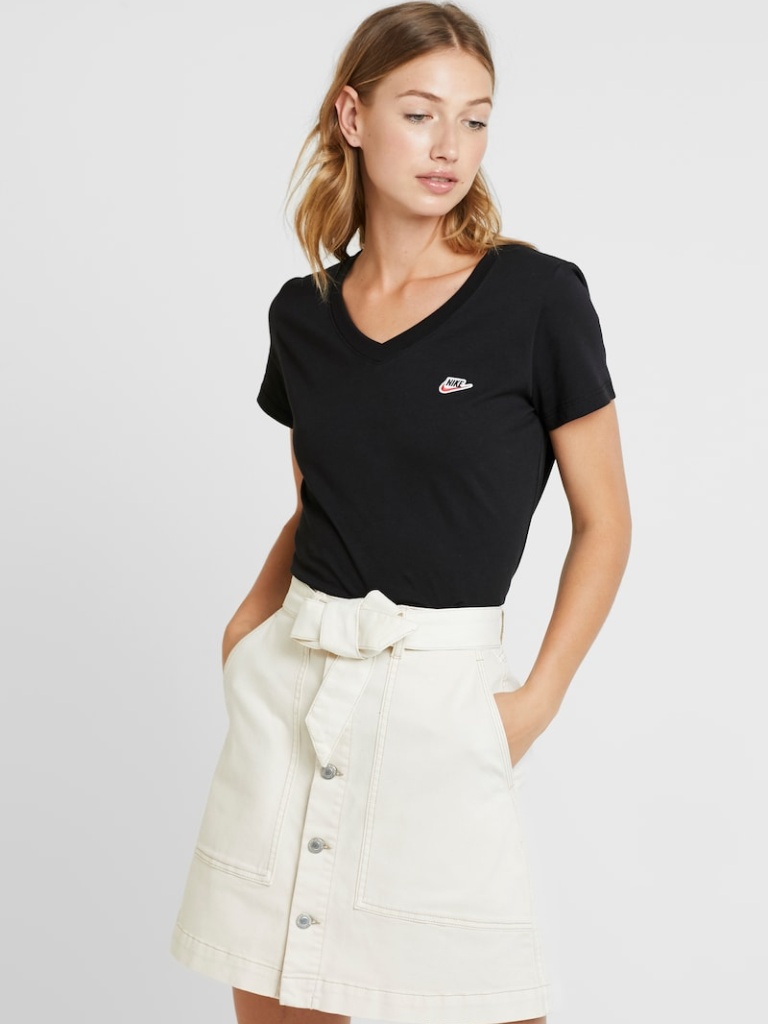
cotton tight short sleeve hip length Fully Tucked in v-neck t-shirt